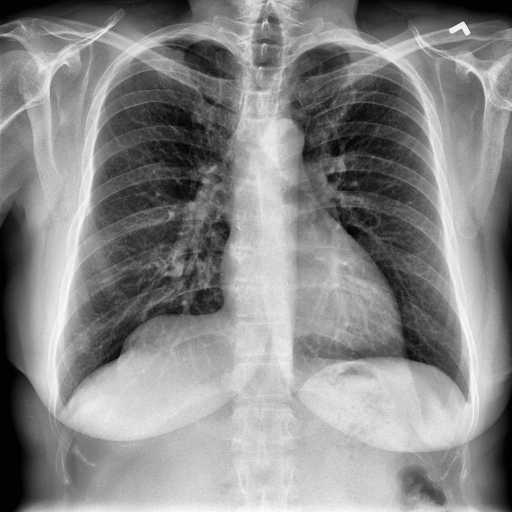
Finding: NORMAL